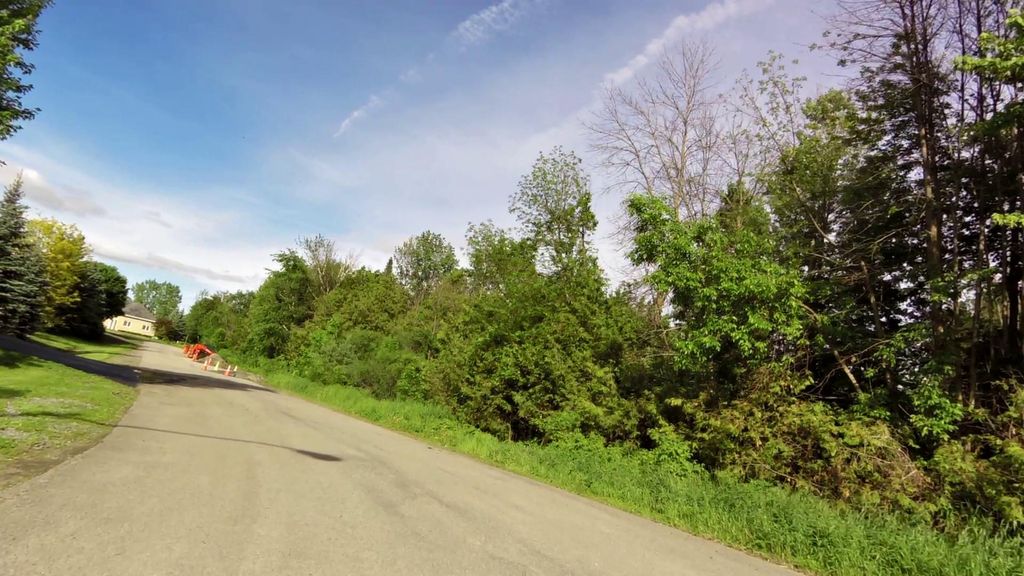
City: ottawa-gatineau